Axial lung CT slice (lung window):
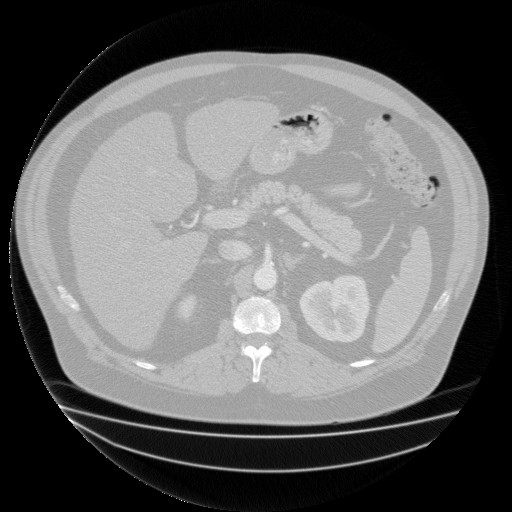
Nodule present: no